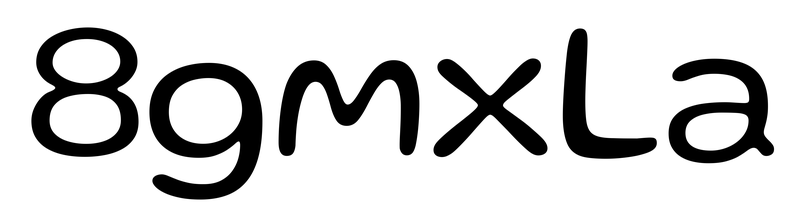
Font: Gluten_Light